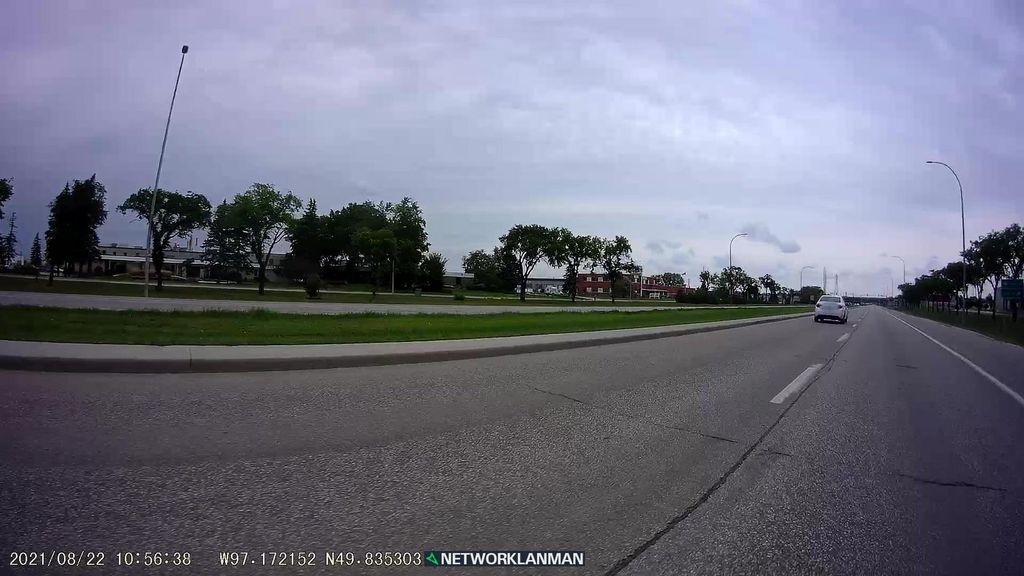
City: winnipeg